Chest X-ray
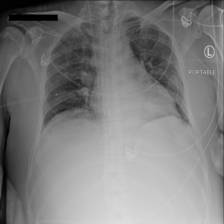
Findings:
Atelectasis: negative
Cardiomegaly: negative
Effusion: negative
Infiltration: negative
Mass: negative
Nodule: negative
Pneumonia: negative
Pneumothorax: negative
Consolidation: negative
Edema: negative
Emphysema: negative
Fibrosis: negative
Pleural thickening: negative
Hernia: negative